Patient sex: M
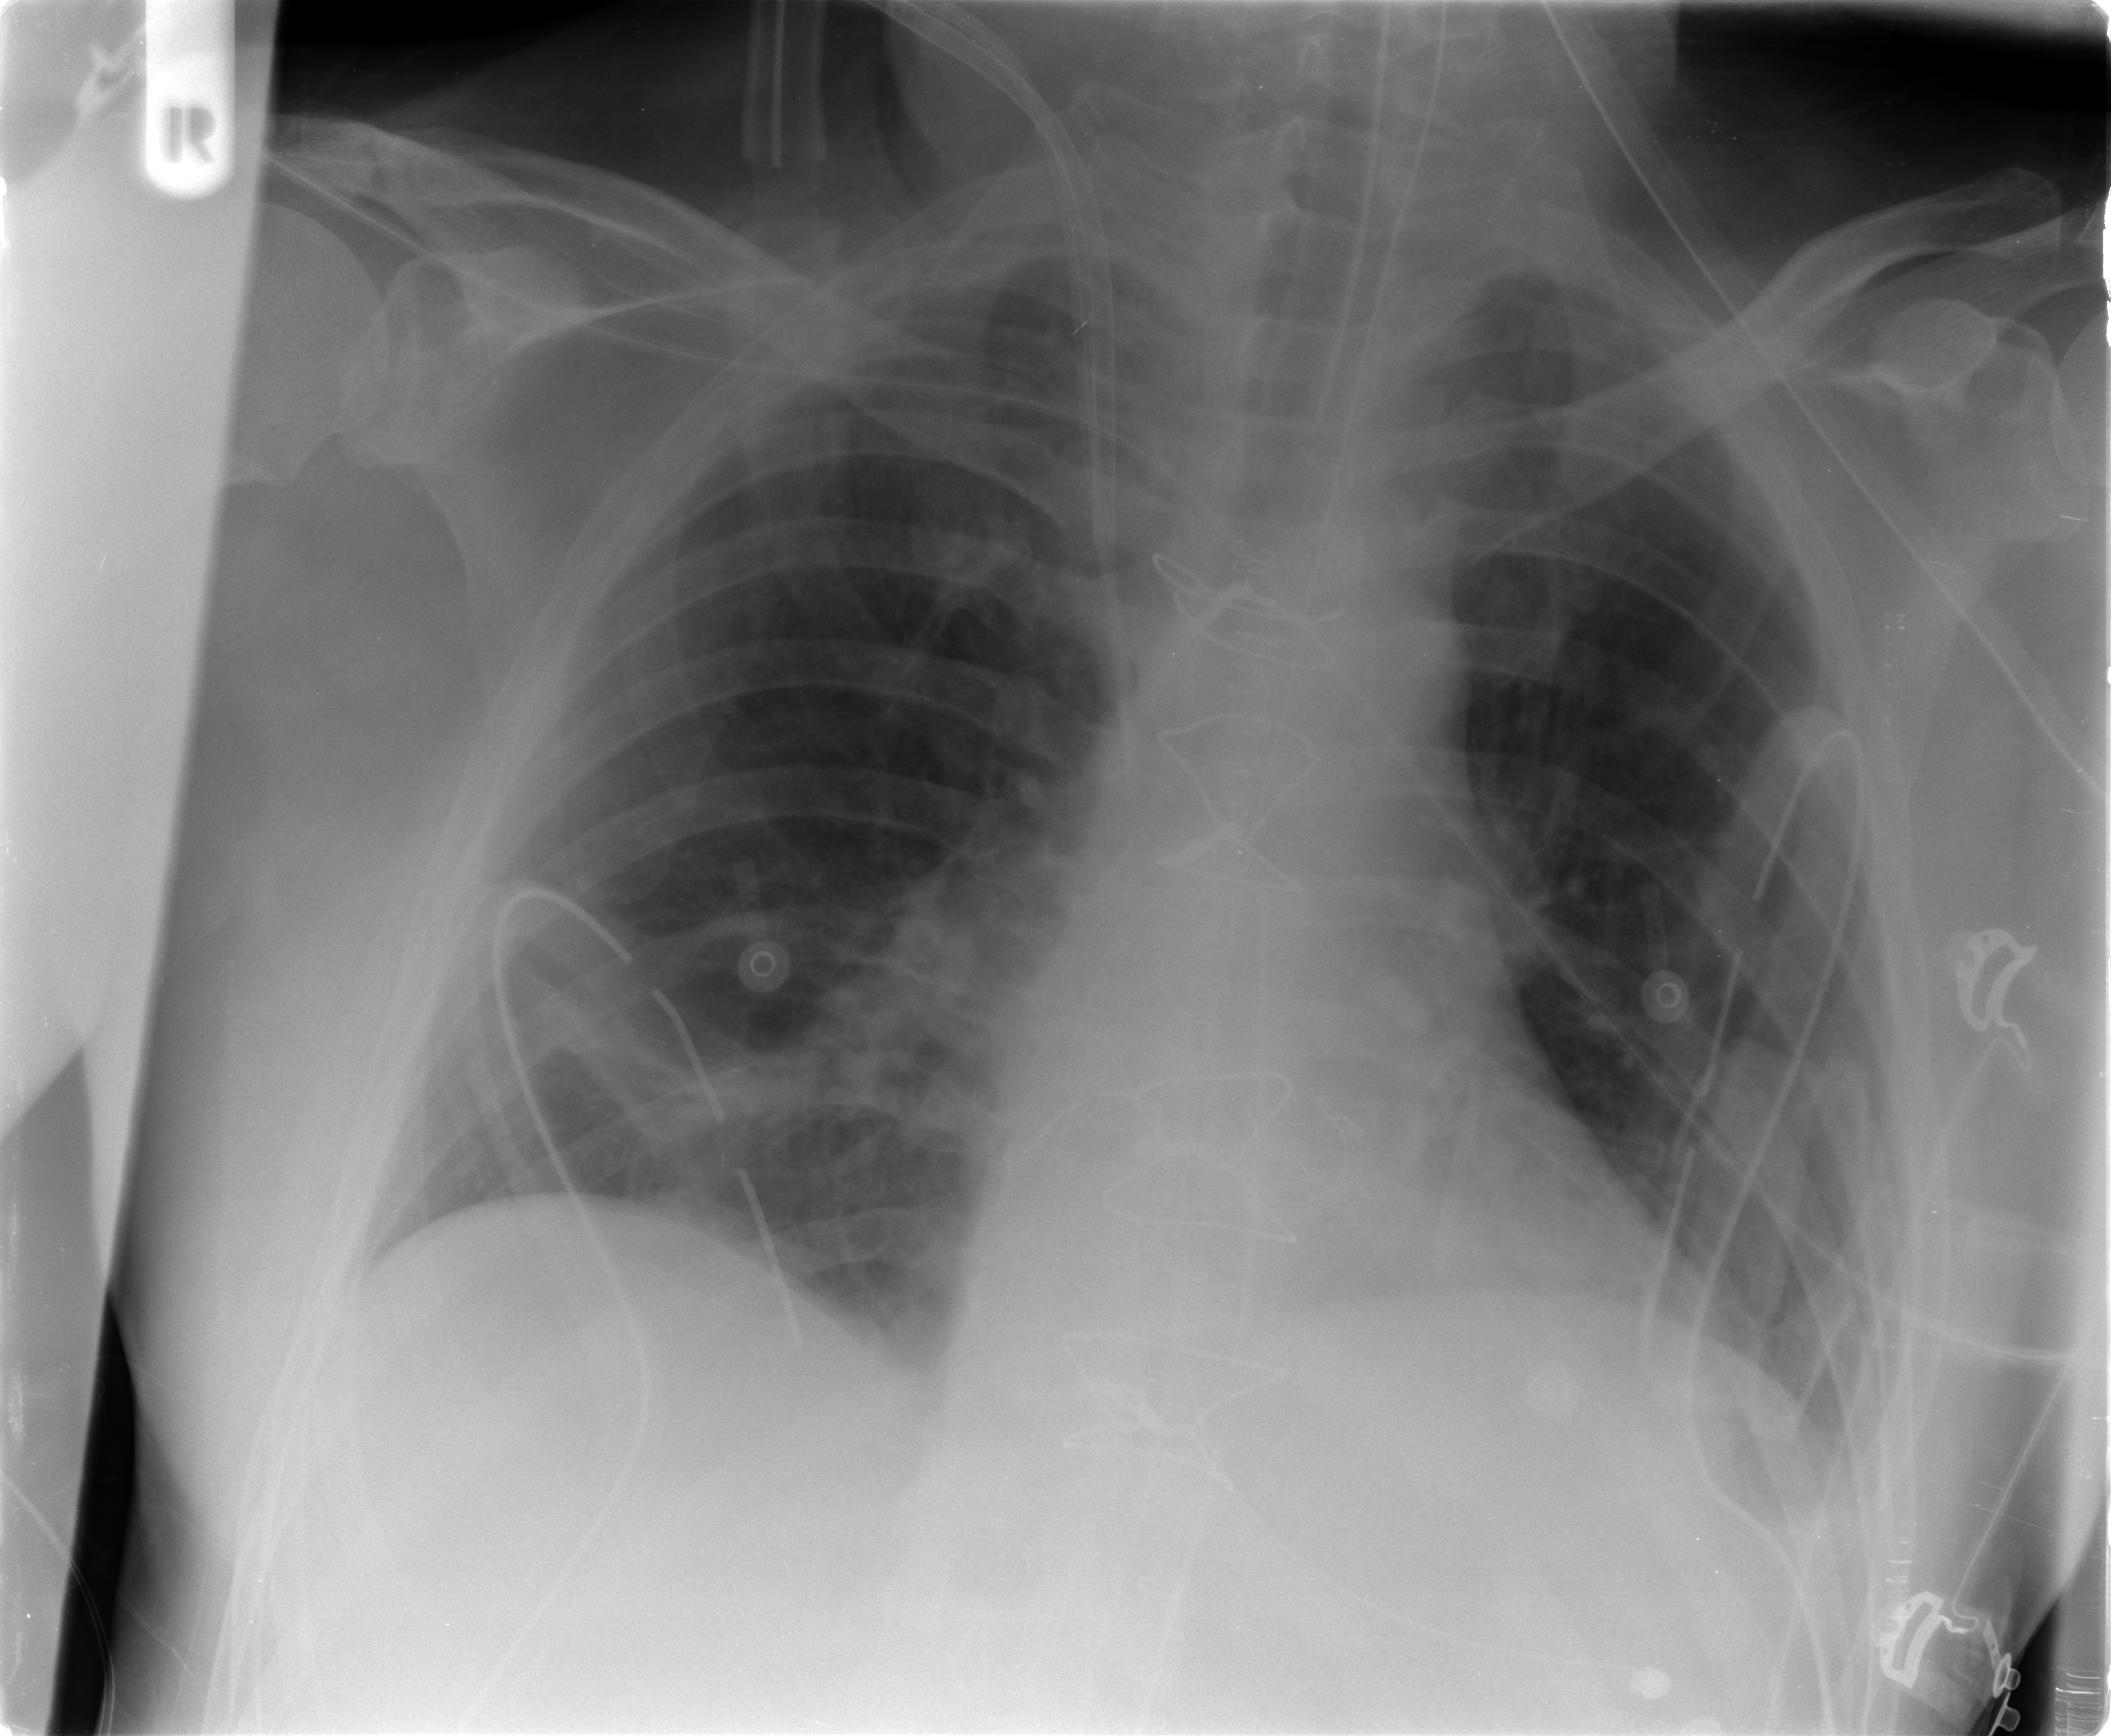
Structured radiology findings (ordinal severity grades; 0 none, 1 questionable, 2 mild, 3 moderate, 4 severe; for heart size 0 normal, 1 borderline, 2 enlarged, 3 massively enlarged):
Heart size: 0
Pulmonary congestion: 1
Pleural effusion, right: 0
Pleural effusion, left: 0
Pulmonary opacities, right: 0
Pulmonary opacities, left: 0
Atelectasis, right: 2
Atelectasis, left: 1